Aerial crown-view tile of a tropical tree (Barro Colorado Island, Panama), acquired 20250818:
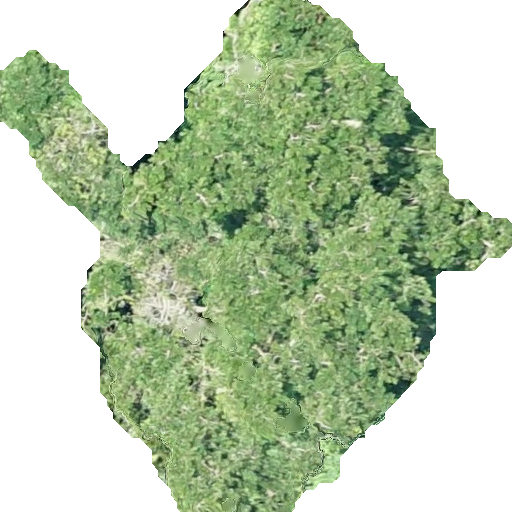
Species: Platypodium elegans
GBIF accepted scientific name: Platypodium elegans
Crown area: 215.881 m²